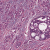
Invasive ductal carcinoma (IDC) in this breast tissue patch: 1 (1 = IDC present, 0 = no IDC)